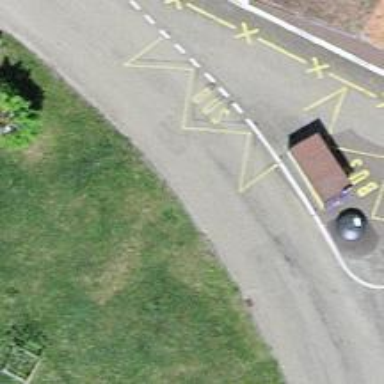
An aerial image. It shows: Bus stop with platform for public transport.